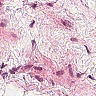
Metastatic tissue present: no